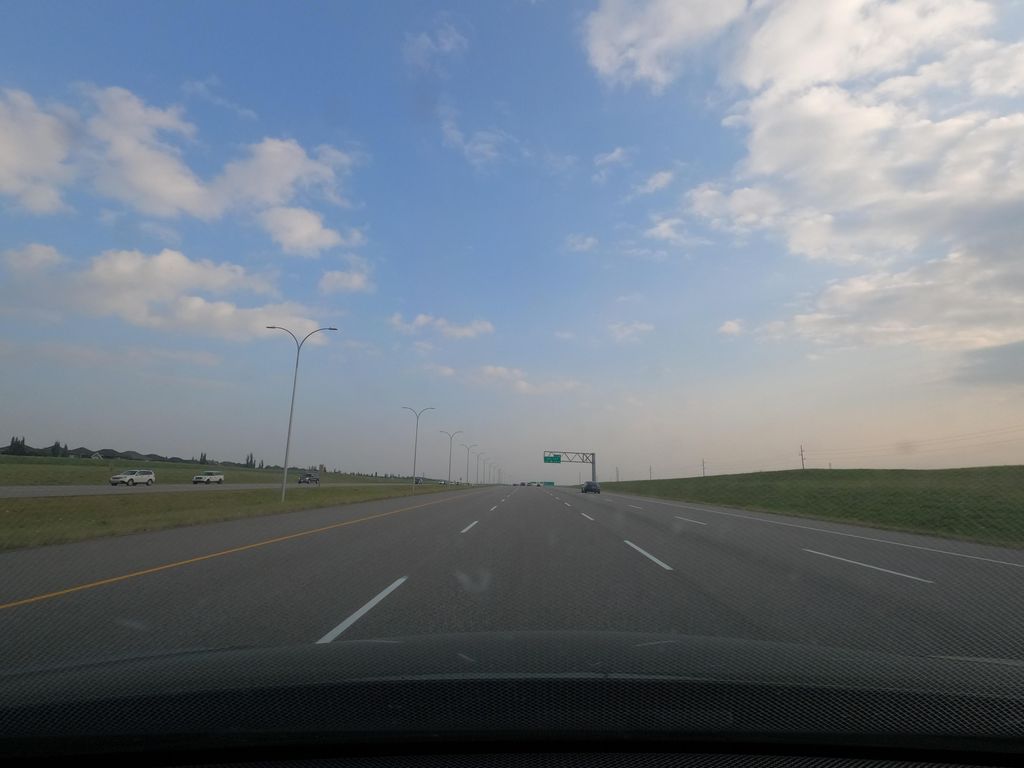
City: calgary